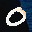
Label: 0